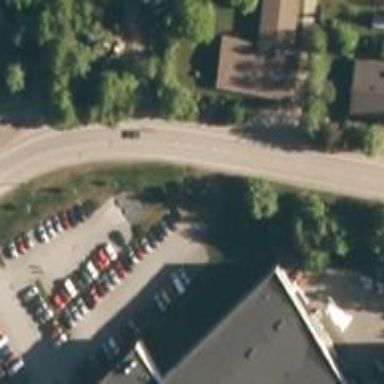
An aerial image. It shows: Asphalt track for cycling.